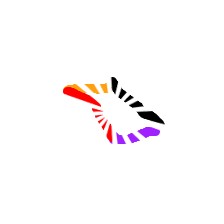
Shape: parallelogram